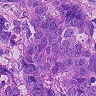
Metastatic tissue present: yes